К ртутному термометру на уровне деления $t_{x}=30^{\circ} \mathrm{C}$ прикреплен маленький нагреватель, температура которого поддерживается постоянной и равной $500^{\circ} \mathrm{C}$ (см. рисунок).  Через некоторое время столбик ртути проходит через деление $t_{0}=20^{\circ} \mathrm{C}$ co скоростью $v_{0}=0.1 \frac{град}{с}$.
Найдите, через какое время температура ртути достигнет $26^{\circ} \mathrm{C}$, считая теплопроводность ртути во много раз больше теплопроводности стекла. Теплоемкостью стекла можно пренебречь, а тепловой поток от нагревателя к ртути считать пропорциональным разности температур.
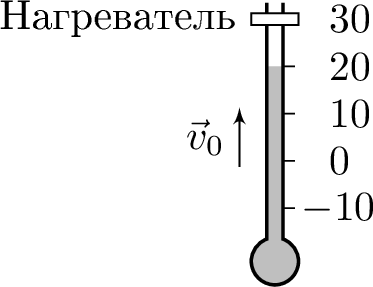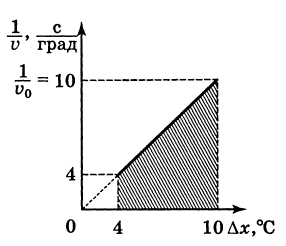
Решение: Скорость движения столбика ртути пропорциональна мощности, подводимой к ртути: $v \sim N$. В свою очередь $N \sim \frac{\Delta T}{\Delta x}$, где $\Delta T$ — разность температур между нагревателем и ртутью, $\Delta x$ — расстояние между нагревателем и ртутью, выраженное в показаниях термометра, т. е. $\Delta x \sim\left(t_{x}-t\right)$, где $t$ — текущее показание термометра. По условию задачи разность температур остается приблизительно постоянной. Поэтому $v \sim \frac{1}{\Delta x}$. Для нахождения искомого времени построим график в координатах $\Delta x$, $\frac{1}{v}$, где $\Delta x$ — разница между $30^{\circ} \mathrm{C}$ и температурой ртути (см. рисунок), а $v$ — скорость движения вершины столбика ртути, выраженная в градус/с.  В принятых обозначениях площадь под графиком есть время. Таким образом, искомое время $\tau$ численно равно заштрихованной площади на графике и составляет $\tau=42~с$.
Ответ: $$ \tau=42~с. $$
Темы:
T, Теплопроводность, Всероссийские, Теплота, Температура, Теплообмен